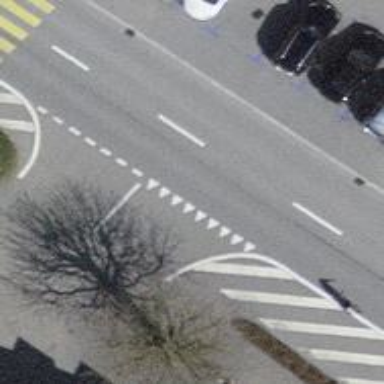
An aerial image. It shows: Left sidewalk along asphalt tertiary road.